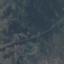
Land use / land cover: HerbaceousVegetation